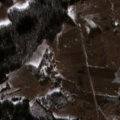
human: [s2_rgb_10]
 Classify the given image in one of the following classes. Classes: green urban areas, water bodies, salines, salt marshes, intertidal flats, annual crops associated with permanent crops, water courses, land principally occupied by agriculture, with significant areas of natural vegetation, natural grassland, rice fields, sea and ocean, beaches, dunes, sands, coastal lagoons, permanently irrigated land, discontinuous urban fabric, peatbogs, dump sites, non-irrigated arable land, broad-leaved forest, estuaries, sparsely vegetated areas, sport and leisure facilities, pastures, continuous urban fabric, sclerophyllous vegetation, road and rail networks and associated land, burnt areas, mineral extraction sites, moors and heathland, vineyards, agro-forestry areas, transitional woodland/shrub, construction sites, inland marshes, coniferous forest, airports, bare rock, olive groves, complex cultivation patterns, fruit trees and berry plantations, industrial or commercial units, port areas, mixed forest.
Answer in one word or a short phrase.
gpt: pastures, complex cultivation patterns, land principally occupied by agriculture, with significant areas of natural vegetation, coniferous forest, mixed forest